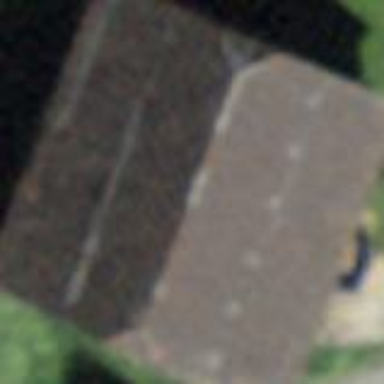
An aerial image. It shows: Barn.